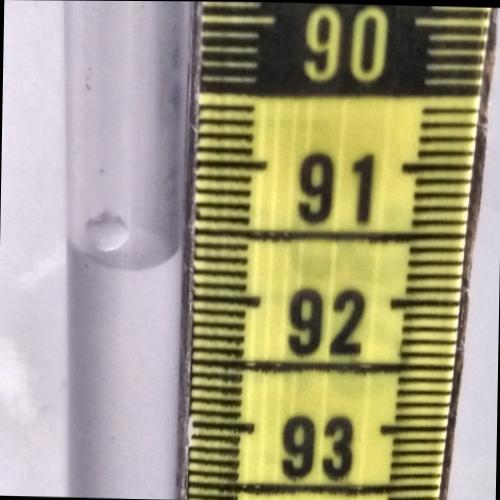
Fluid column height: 91.8 cm